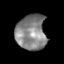
Tissue: skin
Cell type: Epithelial cells
Senescence score: 0.2437
Nuclear area (px): 1044
Mean DAPI intensity: 133.496